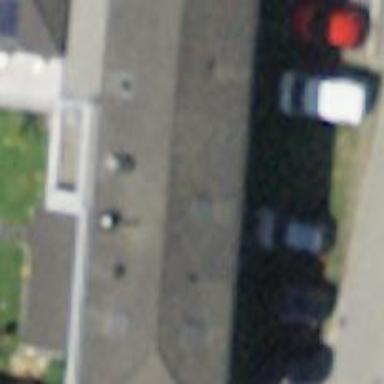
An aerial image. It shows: Restaurant in building.